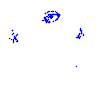
Particle: pion